Question: If I insert a new node under the node 6, the tree would still be a min-heap?

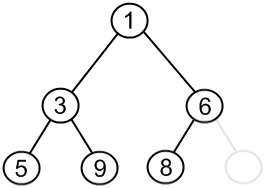
Answer: The Wikipedia article on <URL> says:
> A binary heap is defined as a binary tree with two additional
constraints:[3]- -
If a heap couldn't be a complete binary tree, then it would be impossible to have a heap with a single item. Because a binary tree with one node is a complete binary tree.
The idea that the last level of a binary heap cannot be complete is just wrong. If that restriction existed, the math wouldn't work out.